Question: In the below screenshot I have a table but only a few elements. How do I tell MonoTouch.Dialog to not draw the extra lines at the bottom of the table when there aren't enough StyledStringElements to fill the screen?

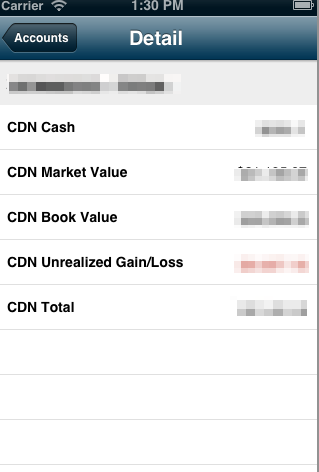
Answer: I can think of two ways:
1. You set the UITableView.SeparatorStyle to UITableViewCellSeparatorStyle.None. However you will lose all separators (between all cells, not just at the bottom). OTOH That can be a good thing if you want to have your own custom separator.
2. You set an empty footer view to your UITableView, something like: tv.TableFooterView = new UIView ();
You might want to select your own color (or clear) and not the default one.